Question: So, I already stored few in NSUserDefaults. I already retrieve it on UICollectionView.
here is my code:
'''
func collectionView(collectionView: UICollectionView, didSelectItemAtIndexPath indexPath: NSIndexPath) {
self.performSegueWithIdentifier("toList", sender: self)
User.mdci = decodedPlaylistData[indexPath.row] as? MPMediaItemCollection
getSongListInfo((decodedPlaylistData[indexPath.row] as? MPMediaItemCollection)!)
MPMusicPlayerController().setQueueWithItemCollection((decodedPlaylistData[indexPath.row] as? MPMediaItemCollection)!)
MPMusicPlayerController().nowPlayingItem = (decodedPlaylistData[indexPath.row] as? MPMediaItemCollection)!.items[0] as! MPMediaItem
MPMusicPlayerController().play()
}
'''
and here is the decodedPlaylisData array:
'''
(
"<MPMediaItemCollection: 0x165c5d00>",
"<MPMediaItemCollection: 0x165c6c30>",
"<MPMediaItemCollection: 0x165c7390>",
"<MPMediaItemCollection: 0x165c7c60>"
)
'''
above code supposed to play each mediaitemcollection according
getSongListInfo is a function that get all info such as image,title,album,artist and I send it to a struct. And it works like below on another vc:

> I can get song info from MPMediaItemCollection, but I can't play the song from MPMediaItemCollection
How can I fix this problem?
> note: It actually play the MPMediaItemCollection, But when I clicked another UICollectionViewCell it's not playing
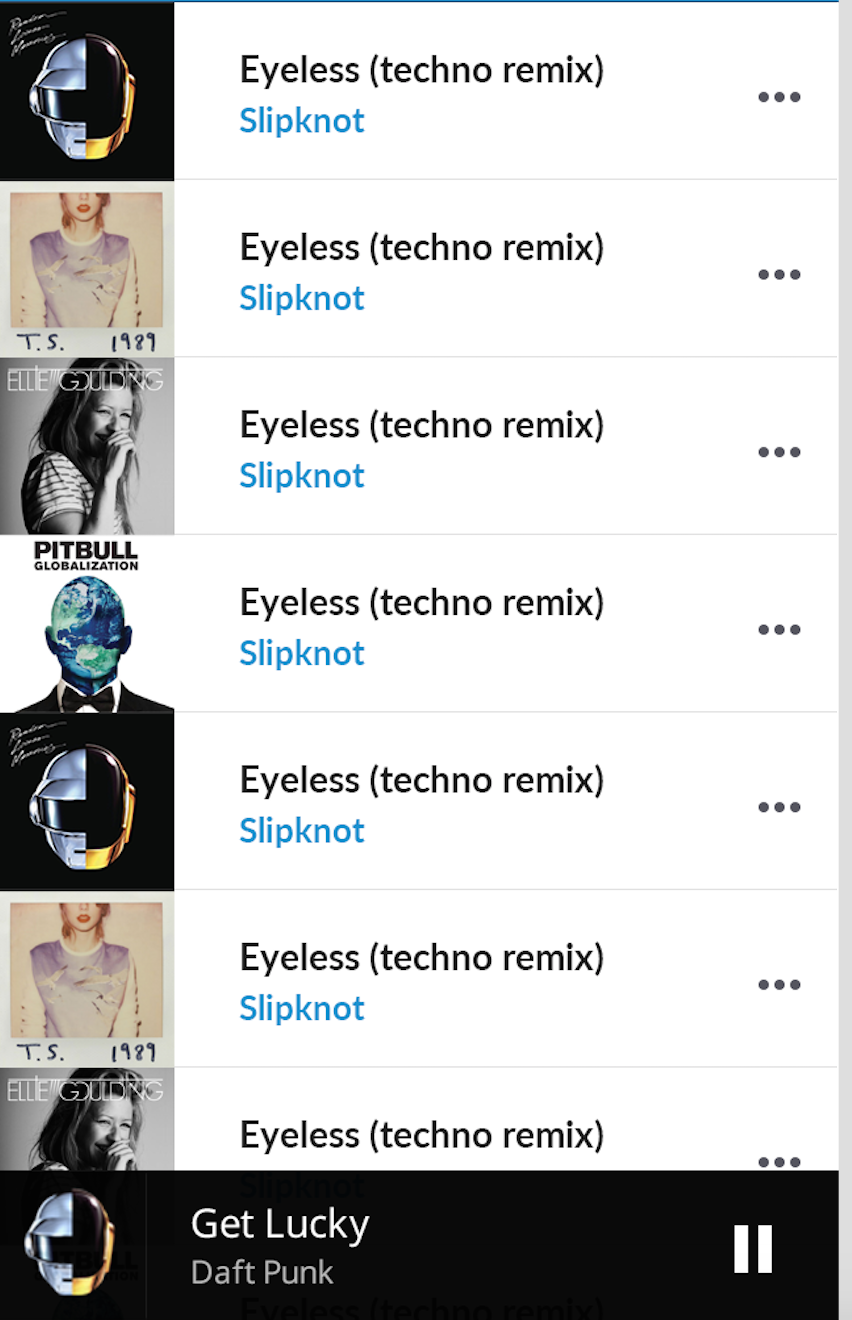
Answer: This code creates three separate music player controllers. Make one and store it in a variable, then send the messages to it
'''
MPMusicPlayerController().setQueueWithItemCollection((decodedPlaylistData[indexPath.row] as? MPMediaItemCollection)!)
MPMusicPlayerController().nowPlayingItem = (decodedPlaylistData[indexPath.row] as? MPMediaItemCollection)!.items[0] as! MPMediaItem
MPMusicPlayerController().play()
'''